Question: I've got a problem designing architecture for an application combining Domain Driven Desing principles with REST. The biggest problem for me here is that the Domain is just interfaces specification and response entities. Of course I can change this common layer as I please, but for now that's the idea. I need this common layer because I want to be able to plug one of many implementations to the domain-based interface.
So here it comes:
- - - -
: I could combine encapsulation with REST with classical objects (just have public methods exposing behaviours and private fields annotated by @JsonProperty), but I need interfaces (or I could use abstract classes), and you can't have private inherited fields there...
: I could use public getters annotated by @JsonProperty, but that would break encapsulation
: So what I thought would be good here, at least from encapsulation point is creating immutable value objects that will be implemented (if you can say that set of public fields is an implementation) in the common layer, and will be use as input and output for specific methods called on domain objects. Is it a good option? I have no idea... It just seems to work well and don't brake encapsulation principle
I think it basically explains my problem. What I think would be good for the REST API is using Restlet Objects, but it's a problem for me to wrap my mind around Restlet Objects, that are in fact interfaces implemented by different implementation classes...
I'm attaching some basic architecture diagram, maybe It'll help you understanding my problem:

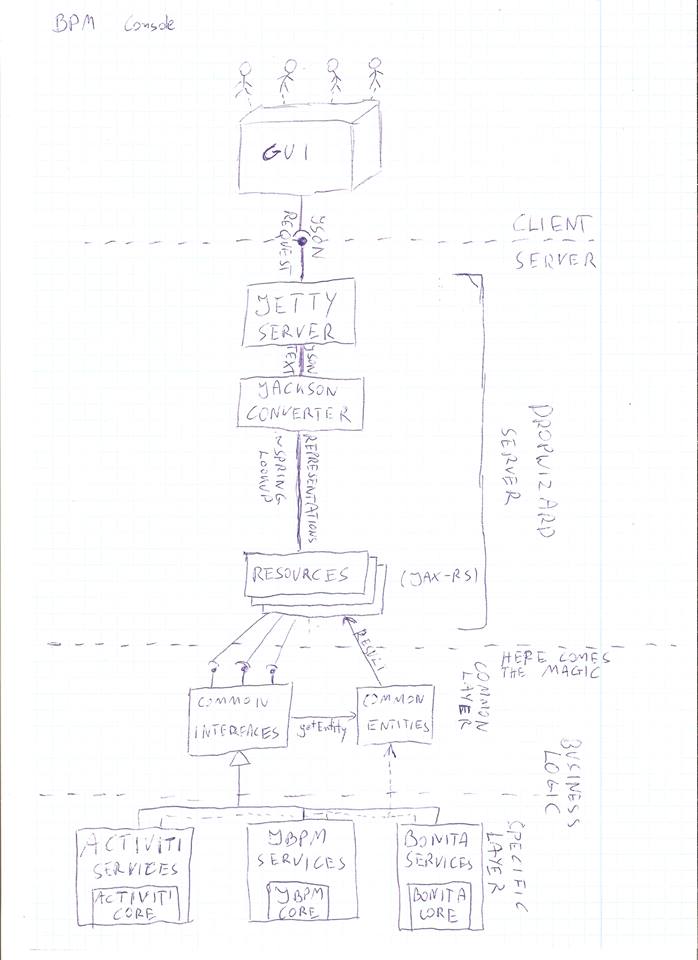
Answer: I've asked this question to a friend architect and this is what he wrote me:
Let's think what is REST? REST is just a representation layer, which exposes a view on the system. It already draws a distinction (systems boundaries) between system and its representation, what we have here is classic problem of different responsibilities. I do strongly believe that "value is system boundary". I wouldn't expose domain objects, but rather create value objects, which are transformed from and to domain objects. It means creating whole bunch of value objects which represent individual resources at REST layer. Of course if your are in Java world it means creating classes, with getters and setters, but it is definitely worth it. I may sound like fascists but I would draw clear boundary between domain and its representation, you would just need nice mapping layer (there is plenty of these), but I wouldn't like to see domain objects in JAXRS endpoints (resources). This way you create anticoruption layer between you and and other thirdparty frameworks you use for BPM, so in short it means upgrades and changes in these frameworks will be under YOUR control. So I think you are heading into right direction, but would not use domain classes in JAXRS, and create Value Objects.
I would need to build following layers.
BPM engine -> common interface (which in my understanding look like Strategies from DDD) -> VO objects which are build by root aggregates (you need a way to factor these objects), VO should have JSON mapping annotations, not common interfaces -> JAXRS which access root aggregates, gets VO from them -> Jackson does the magic of mapping
So thanks to this you could have stable interface, you don't want to rebuild your REST layer every time something changes inside of the system. So VO are here to hide how your internal interface (common interfaces) change. Correct me if I am wrong, but you want to create kind of common lowest denominator of BPM engines, to have same model, despite of differences of Activit and jBPM models.
I do think JAXRS should be really thin layer, in application I work on, in couple of places we started to add some logic, you know deadlines, at the end of the day everything exploded in our faces, when people didn't know that there are some additional rules applied in JAXRS, refactoring was nightmare. Finally we moved to model where JAXRS just reaches for aggregate roots/entities asks for VO and returns it back.